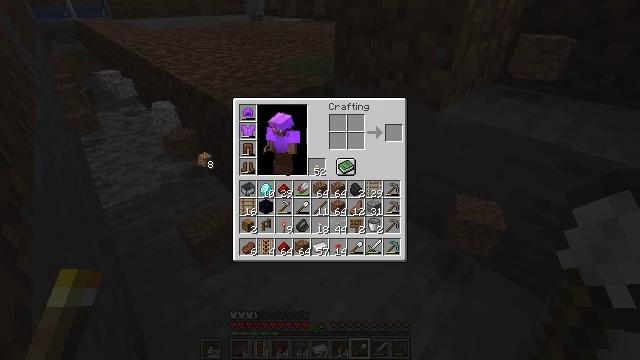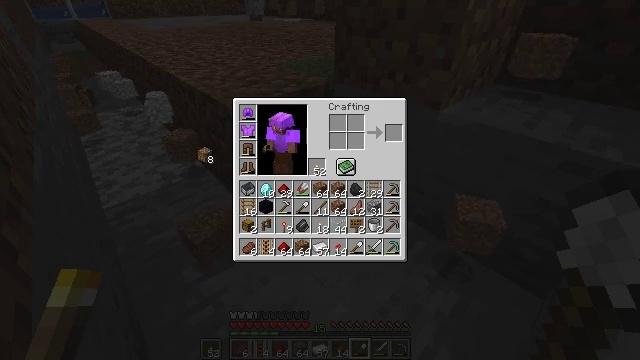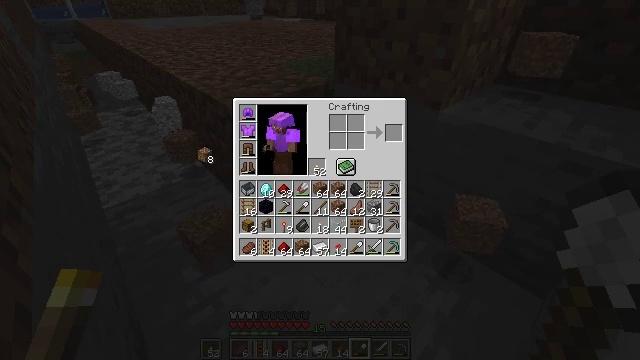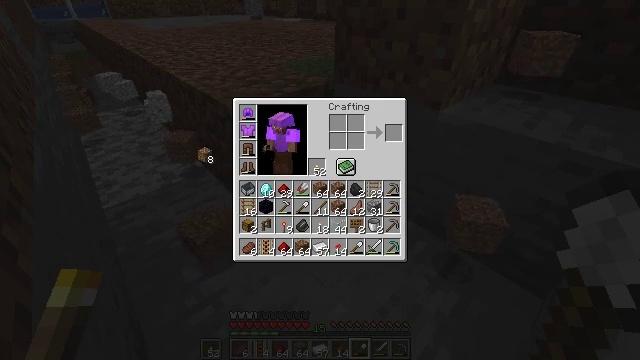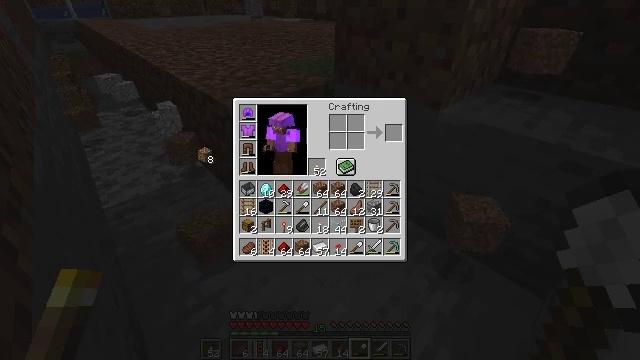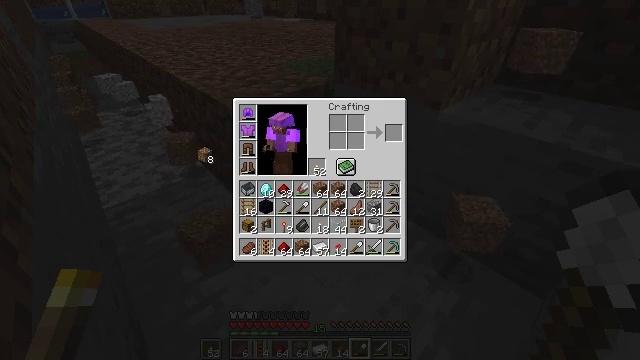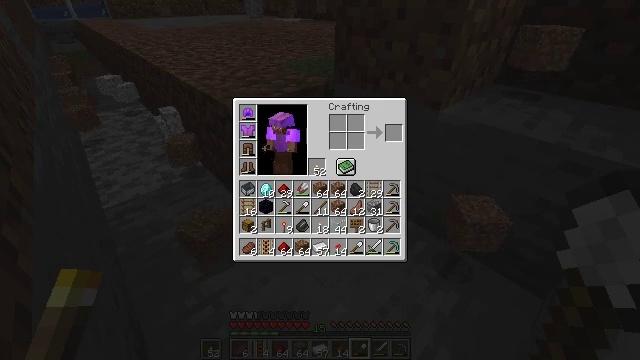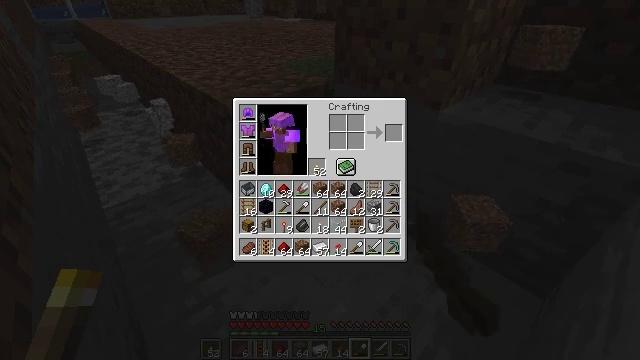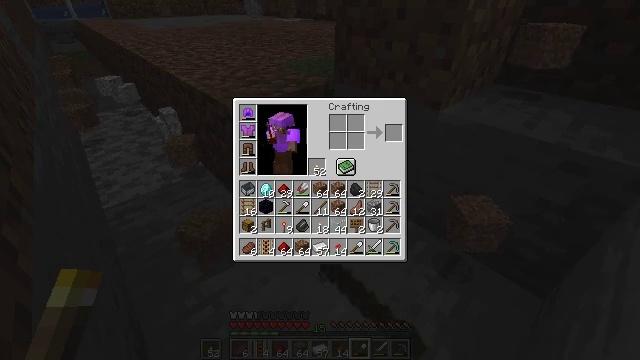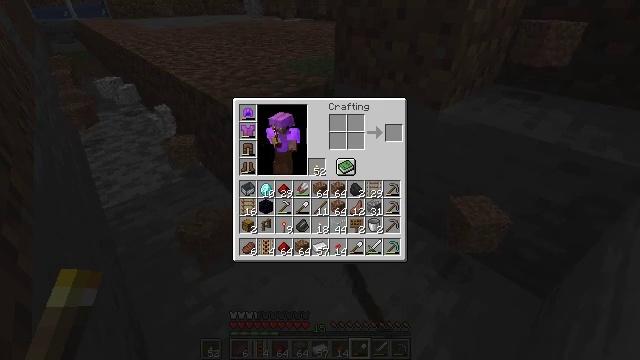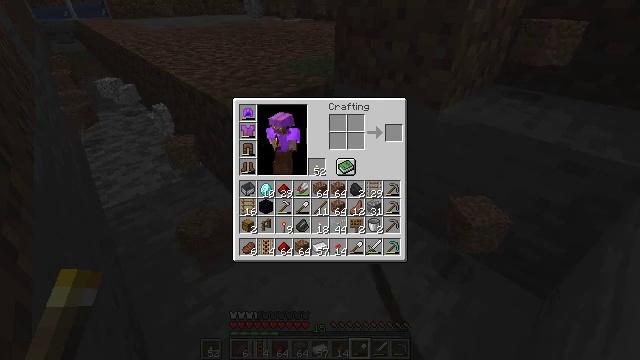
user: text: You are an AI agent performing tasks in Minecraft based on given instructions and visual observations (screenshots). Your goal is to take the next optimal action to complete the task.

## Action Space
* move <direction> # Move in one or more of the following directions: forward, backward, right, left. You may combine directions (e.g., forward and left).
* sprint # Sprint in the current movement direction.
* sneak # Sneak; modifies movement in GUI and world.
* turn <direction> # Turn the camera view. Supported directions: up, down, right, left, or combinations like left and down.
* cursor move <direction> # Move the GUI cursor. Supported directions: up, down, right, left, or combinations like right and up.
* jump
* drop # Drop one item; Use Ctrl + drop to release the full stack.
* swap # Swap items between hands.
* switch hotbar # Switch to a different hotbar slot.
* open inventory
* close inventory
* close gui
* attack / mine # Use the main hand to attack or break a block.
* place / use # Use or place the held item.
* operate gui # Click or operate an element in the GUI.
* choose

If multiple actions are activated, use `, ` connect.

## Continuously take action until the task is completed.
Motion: motion action
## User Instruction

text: Drop a dirt block.
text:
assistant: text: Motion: no_op
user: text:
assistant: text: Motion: no_op
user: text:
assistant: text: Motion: operate gui
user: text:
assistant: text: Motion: operate gui
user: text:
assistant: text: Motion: operate gui
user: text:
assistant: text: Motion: no_op
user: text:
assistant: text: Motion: no_op
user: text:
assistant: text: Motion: no_op
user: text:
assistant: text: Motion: no_op
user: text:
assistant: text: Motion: no_op
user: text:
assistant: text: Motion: no_op